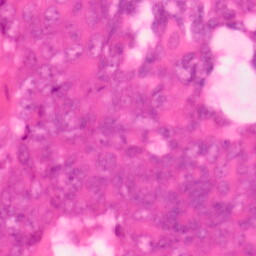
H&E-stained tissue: Colon